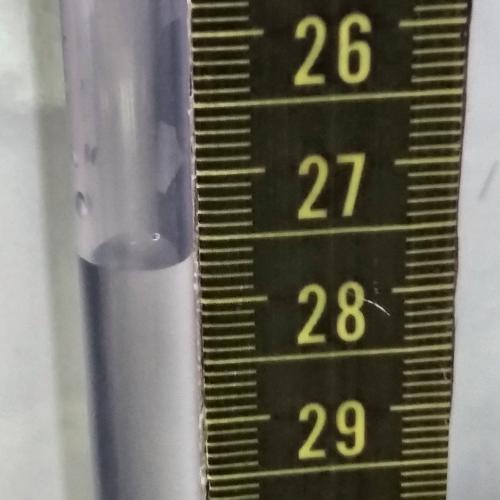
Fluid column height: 27.6 cm